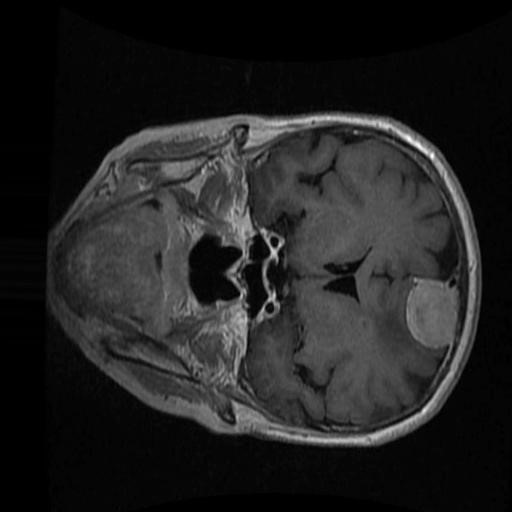
Label: brain_menin